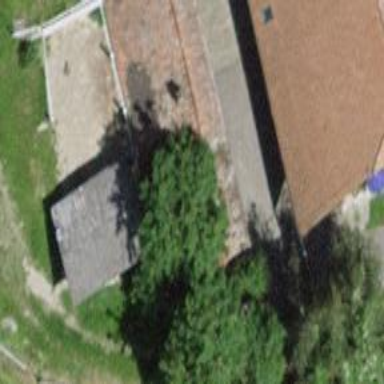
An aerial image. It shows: Barn.